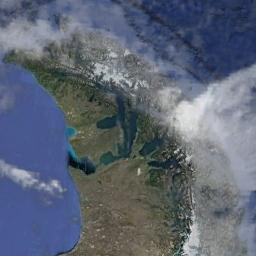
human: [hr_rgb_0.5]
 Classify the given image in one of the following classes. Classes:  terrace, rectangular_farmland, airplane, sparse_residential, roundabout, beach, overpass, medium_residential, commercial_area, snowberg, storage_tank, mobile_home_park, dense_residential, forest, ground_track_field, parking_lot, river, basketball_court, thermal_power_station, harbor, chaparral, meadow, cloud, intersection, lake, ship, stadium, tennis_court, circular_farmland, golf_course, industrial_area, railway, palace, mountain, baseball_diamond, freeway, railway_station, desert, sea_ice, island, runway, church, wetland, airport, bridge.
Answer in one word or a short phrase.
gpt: cloud